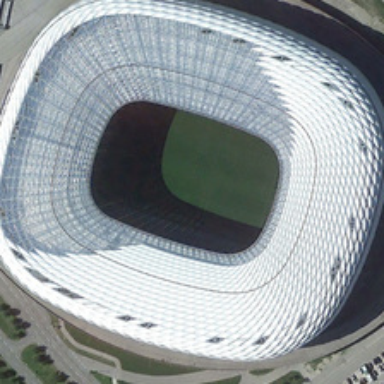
The white rectangular building is a gymnasium .